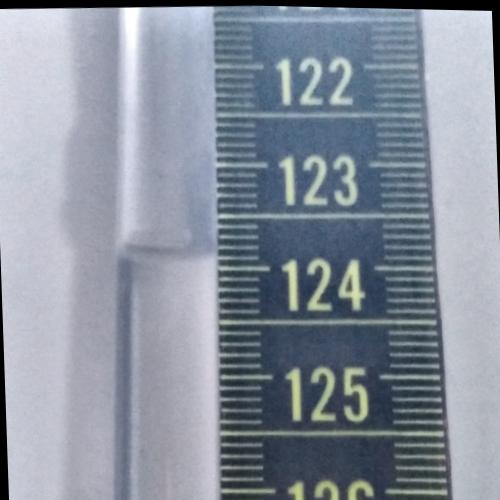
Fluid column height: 123.9 cm